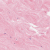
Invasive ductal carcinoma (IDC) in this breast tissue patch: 0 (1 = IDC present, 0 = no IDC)